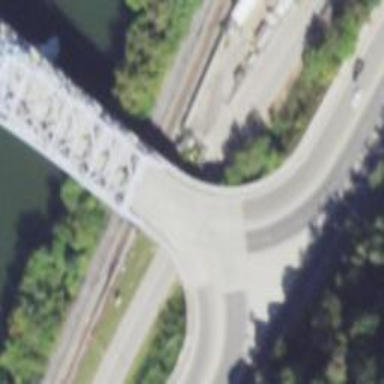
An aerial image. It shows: Bridge over primary link highway.